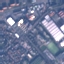
Label: Industrial